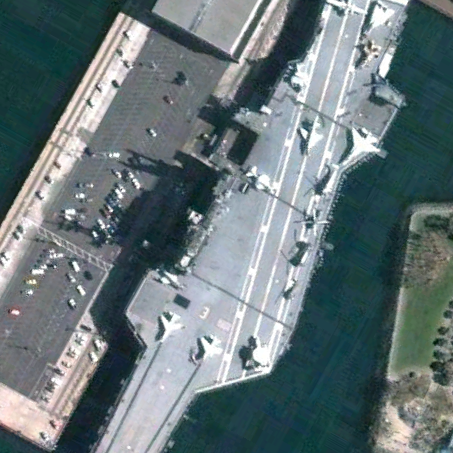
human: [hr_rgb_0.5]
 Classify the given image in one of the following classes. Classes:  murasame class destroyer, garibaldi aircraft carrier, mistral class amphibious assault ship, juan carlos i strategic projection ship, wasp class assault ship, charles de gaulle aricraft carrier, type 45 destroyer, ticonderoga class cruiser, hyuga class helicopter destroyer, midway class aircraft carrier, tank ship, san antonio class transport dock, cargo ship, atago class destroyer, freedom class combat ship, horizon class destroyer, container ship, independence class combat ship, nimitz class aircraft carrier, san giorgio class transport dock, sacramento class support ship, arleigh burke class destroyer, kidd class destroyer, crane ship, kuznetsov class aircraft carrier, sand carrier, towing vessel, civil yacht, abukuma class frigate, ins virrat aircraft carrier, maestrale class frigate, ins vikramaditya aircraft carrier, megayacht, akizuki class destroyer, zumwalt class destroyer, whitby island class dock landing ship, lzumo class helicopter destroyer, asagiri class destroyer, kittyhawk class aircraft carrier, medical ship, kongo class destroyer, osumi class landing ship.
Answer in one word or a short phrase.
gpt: Midway class aircraft carrier